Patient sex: M
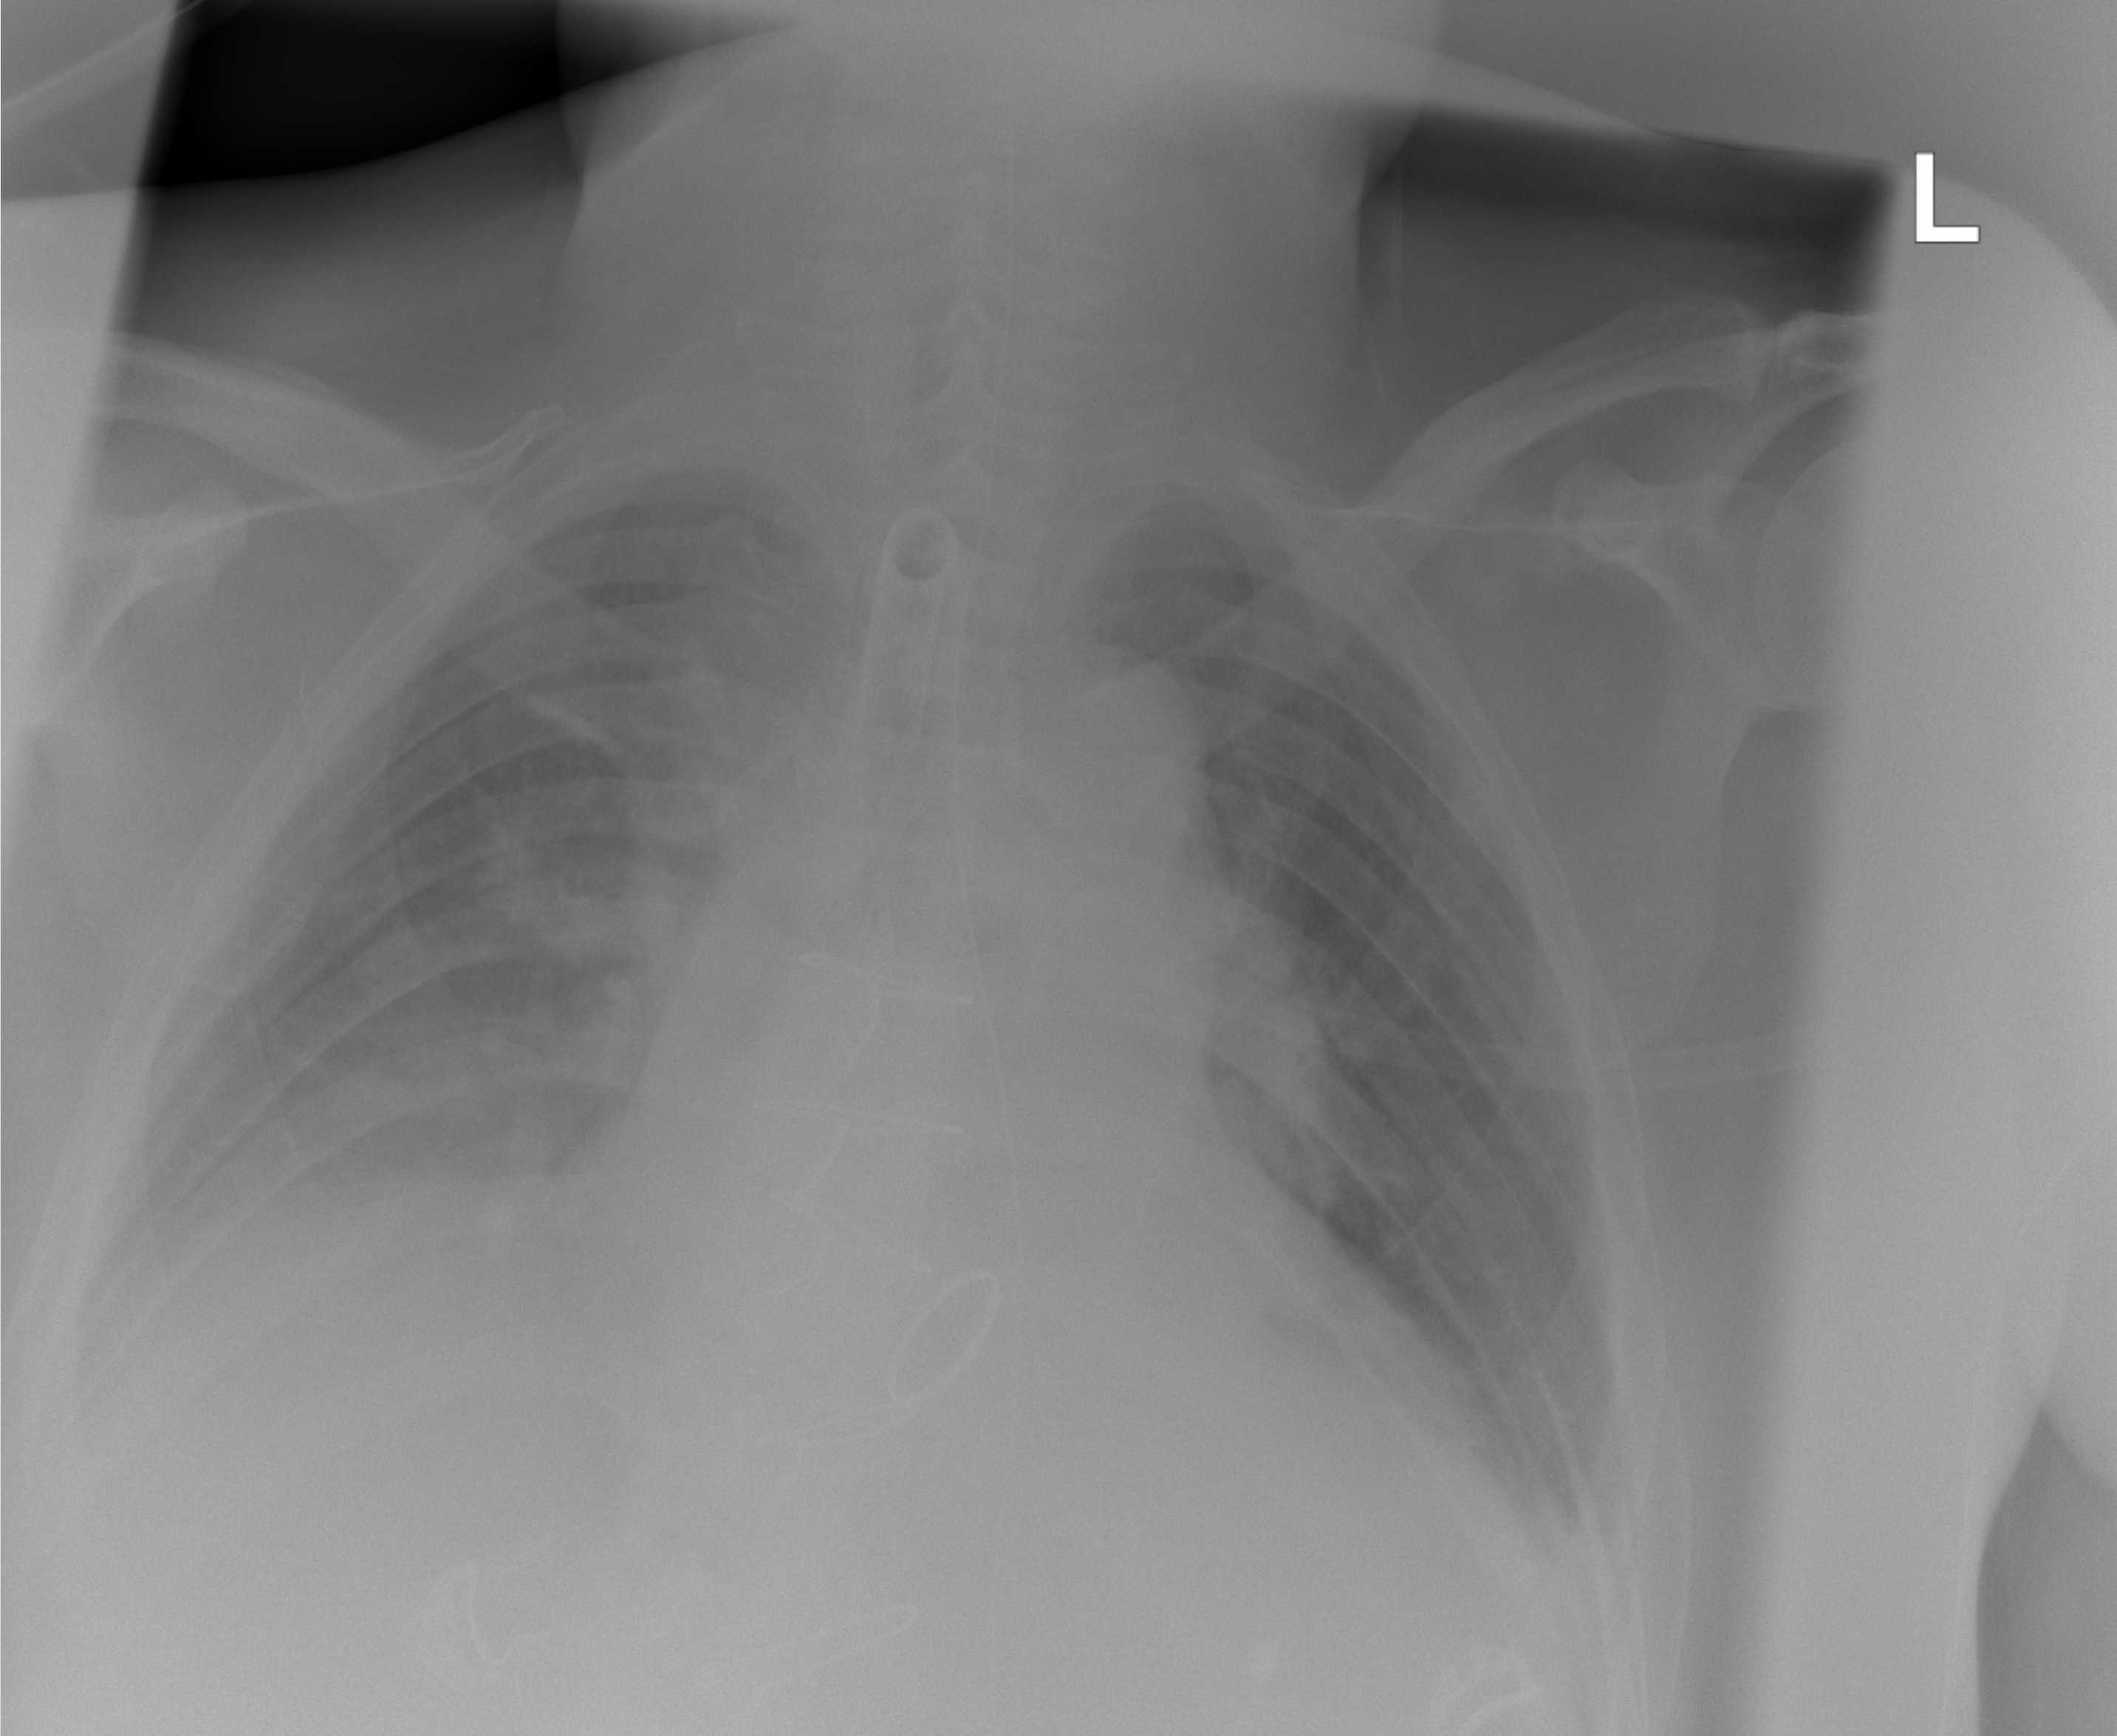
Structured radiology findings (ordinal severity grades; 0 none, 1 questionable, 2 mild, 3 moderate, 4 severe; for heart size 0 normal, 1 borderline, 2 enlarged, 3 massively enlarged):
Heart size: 2
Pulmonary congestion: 2
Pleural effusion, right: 2
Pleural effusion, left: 2
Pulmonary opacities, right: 1
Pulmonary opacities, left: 0
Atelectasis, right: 2
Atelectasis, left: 2